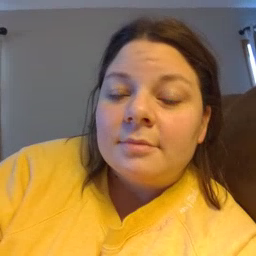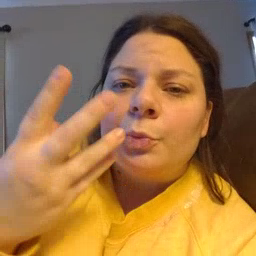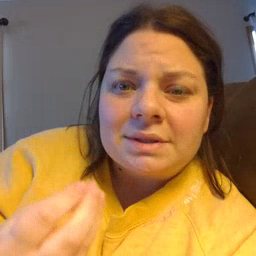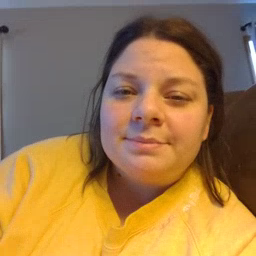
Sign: wet